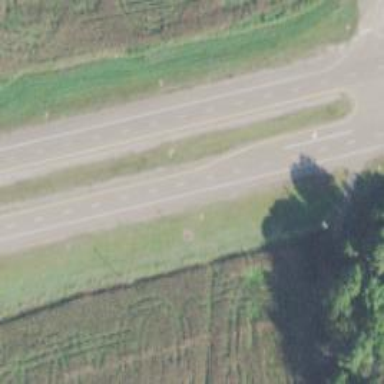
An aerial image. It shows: Trunk highway.